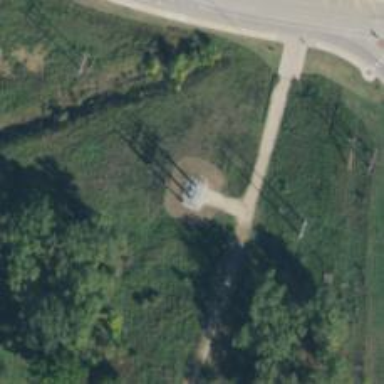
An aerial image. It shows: Power tower that serves as switch.